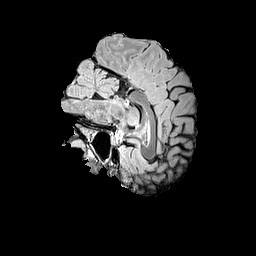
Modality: T1w
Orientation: sagittal
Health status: healthy